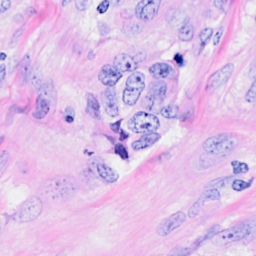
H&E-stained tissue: Breast